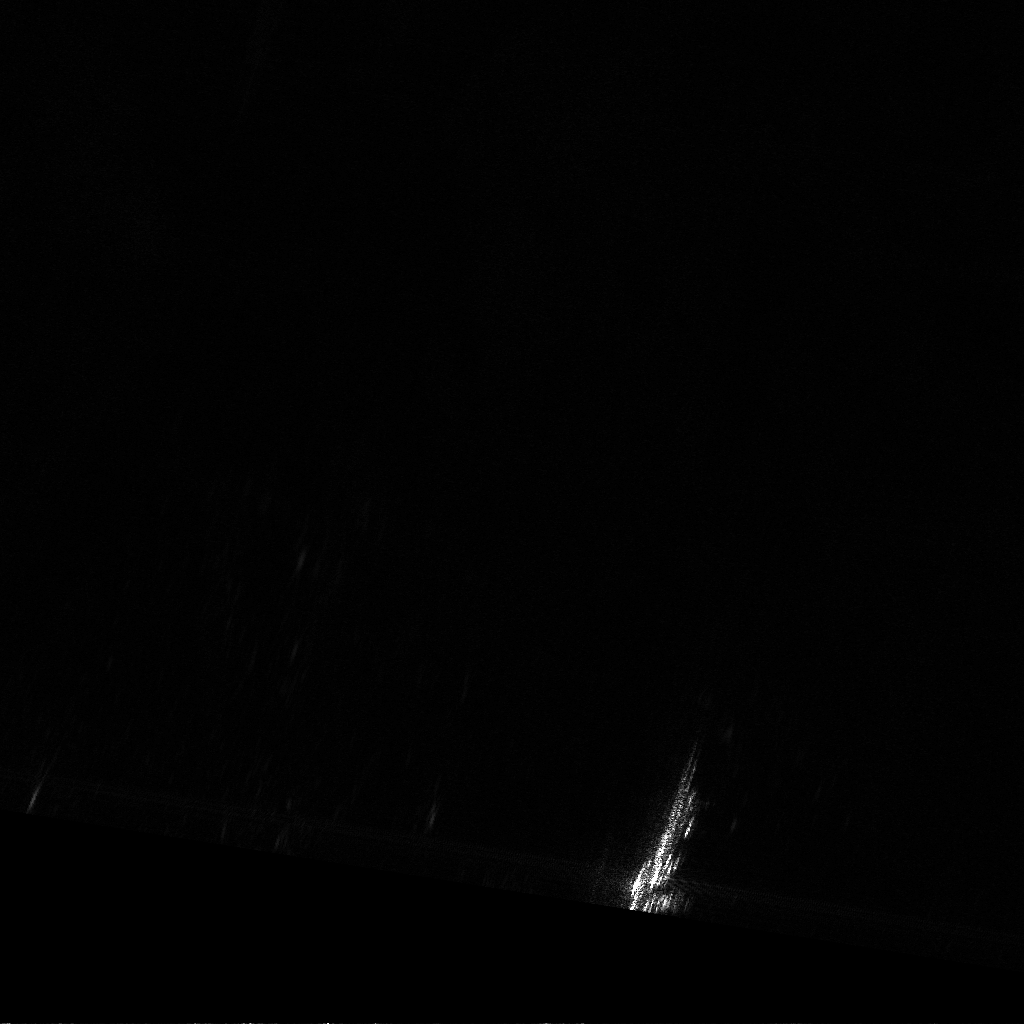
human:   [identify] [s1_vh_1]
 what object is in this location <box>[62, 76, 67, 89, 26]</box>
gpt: <ref>1 medium cell-container at the bottom</ref>